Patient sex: M
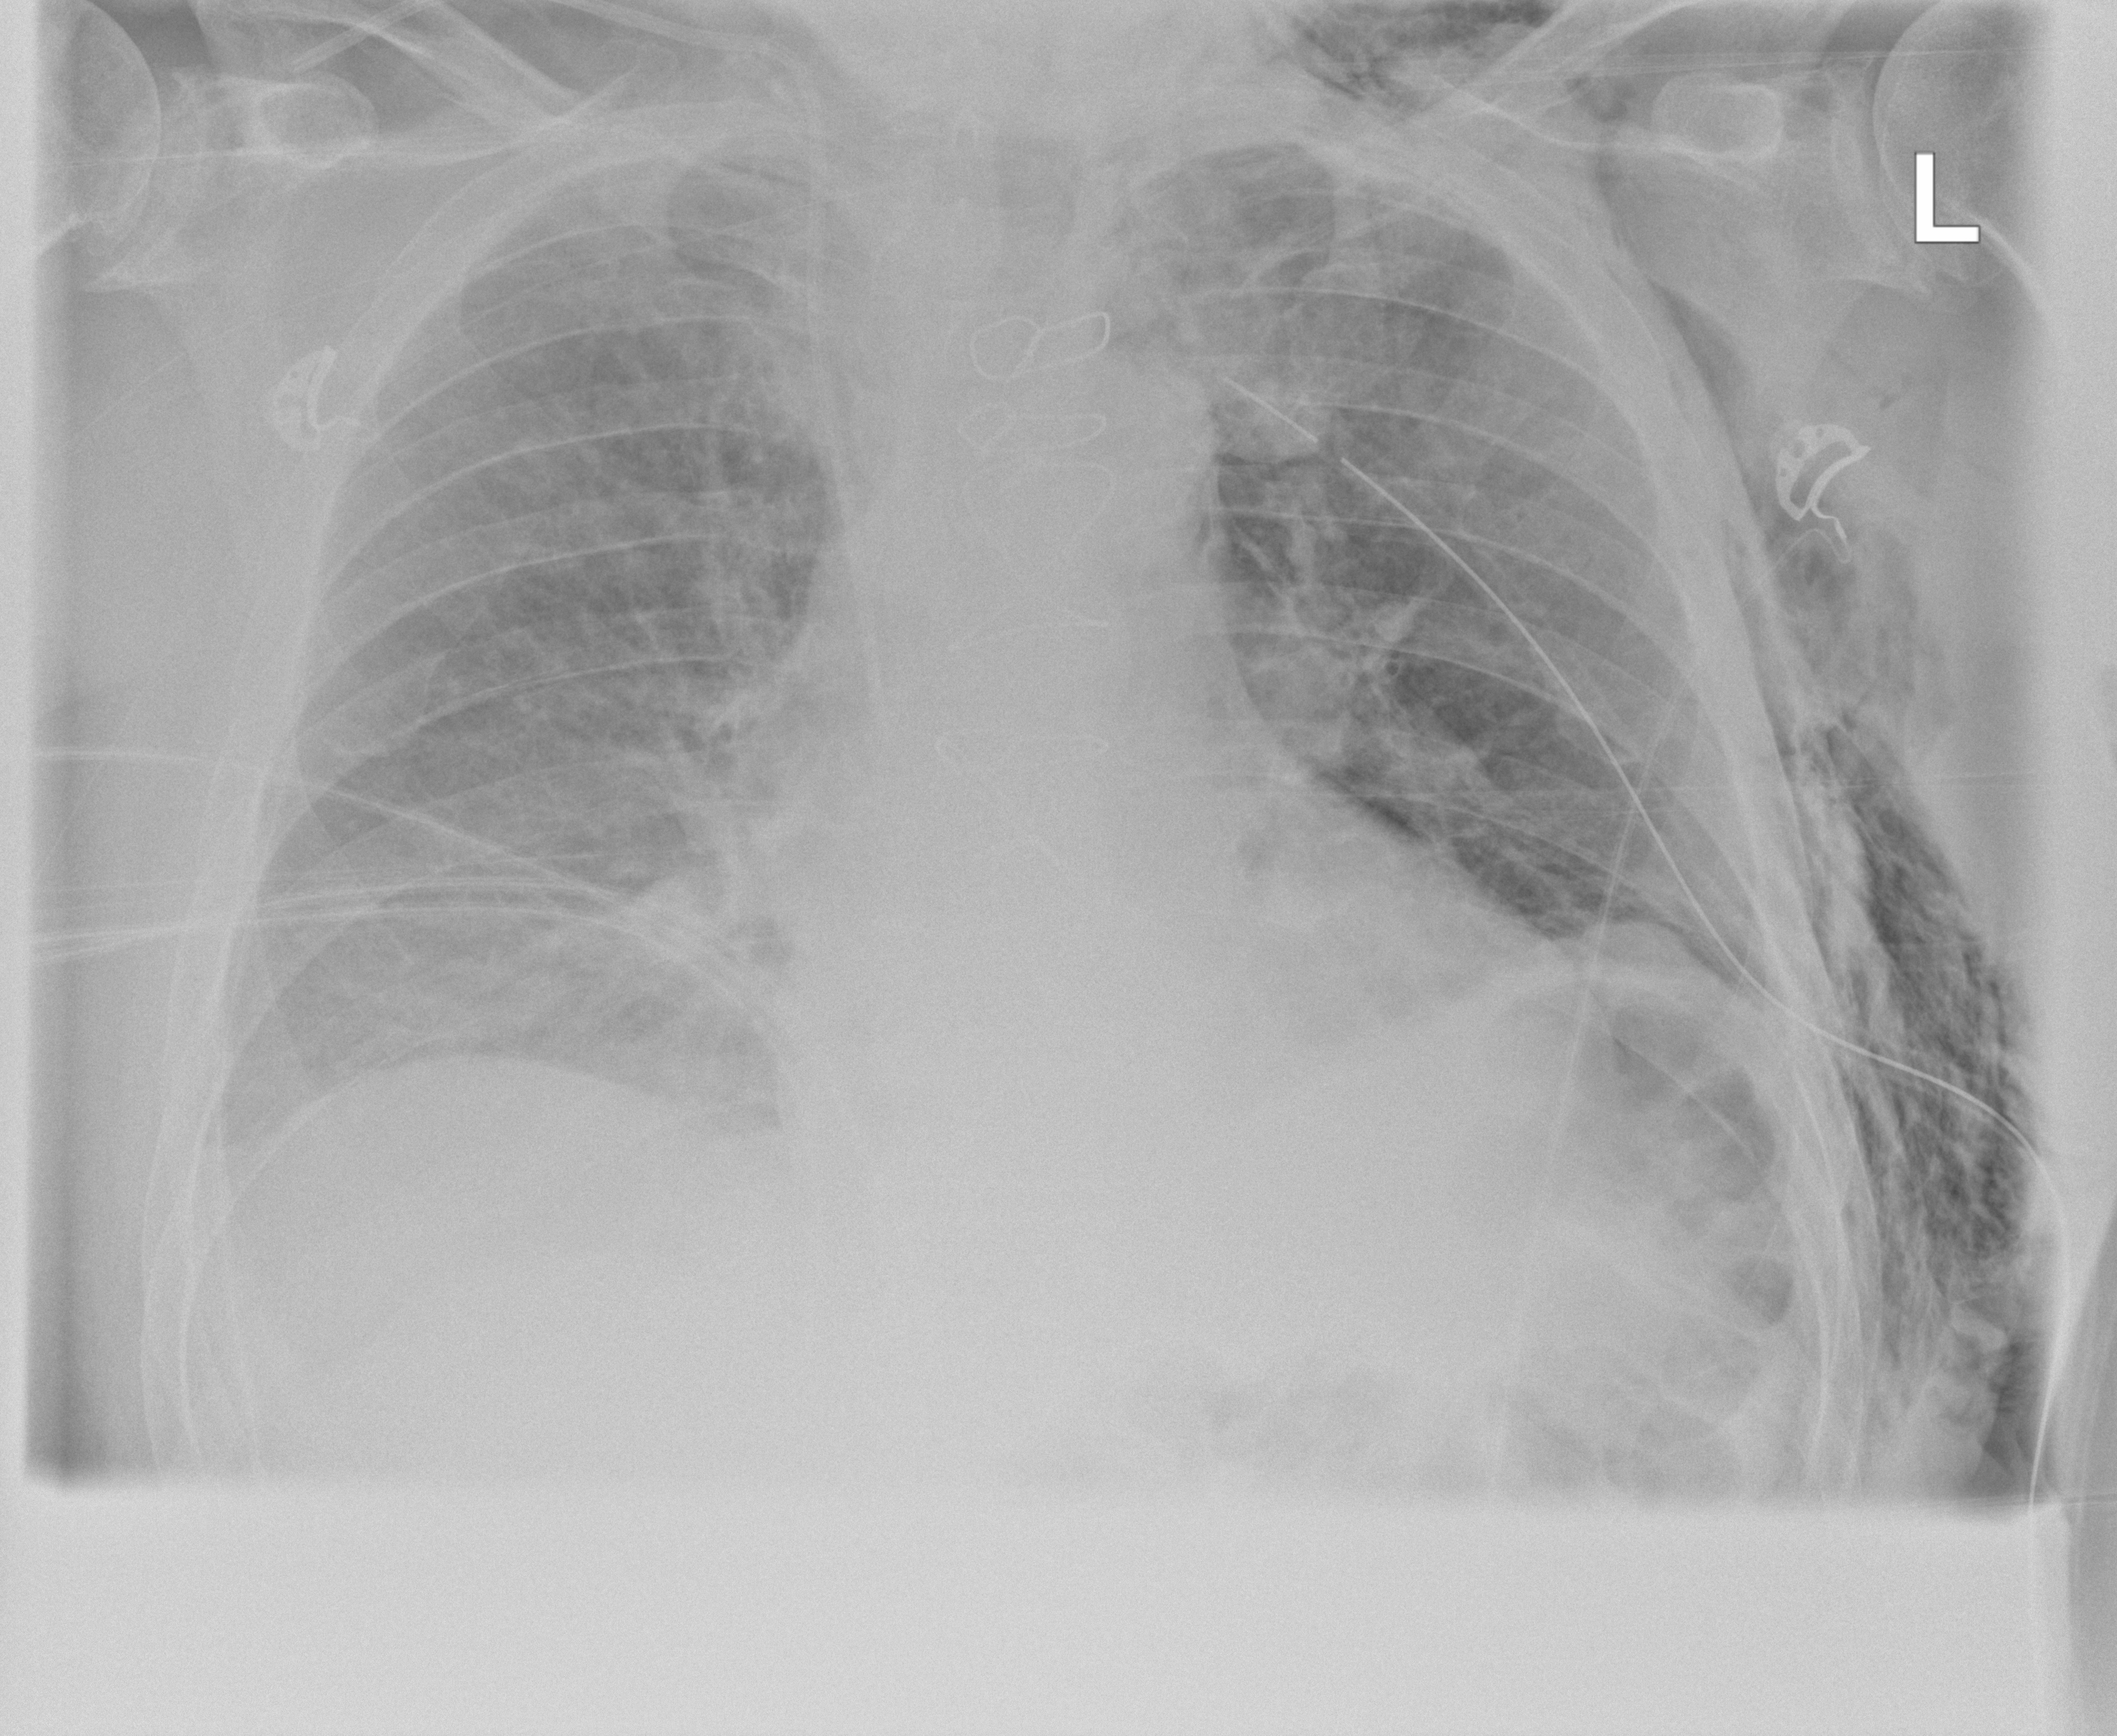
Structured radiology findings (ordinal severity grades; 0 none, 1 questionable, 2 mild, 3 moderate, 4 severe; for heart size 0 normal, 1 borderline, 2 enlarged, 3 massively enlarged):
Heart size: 1
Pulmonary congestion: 1
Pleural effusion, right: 2
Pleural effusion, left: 0
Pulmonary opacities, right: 2
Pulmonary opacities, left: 2
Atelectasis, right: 2
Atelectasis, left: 2